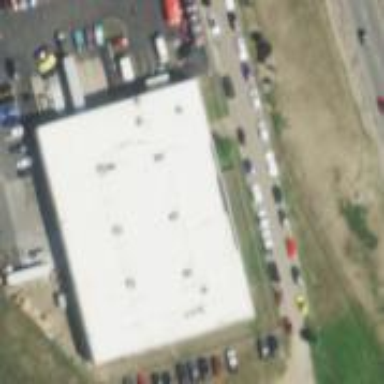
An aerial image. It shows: Warehouse.